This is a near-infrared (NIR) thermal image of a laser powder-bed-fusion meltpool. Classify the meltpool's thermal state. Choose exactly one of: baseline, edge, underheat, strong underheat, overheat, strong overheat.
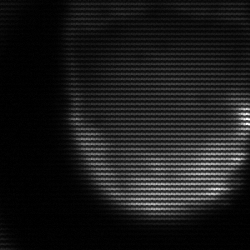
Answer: edge